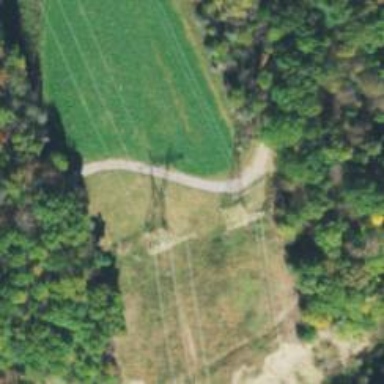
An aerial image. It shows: Lattice structure tower used for power transmission.